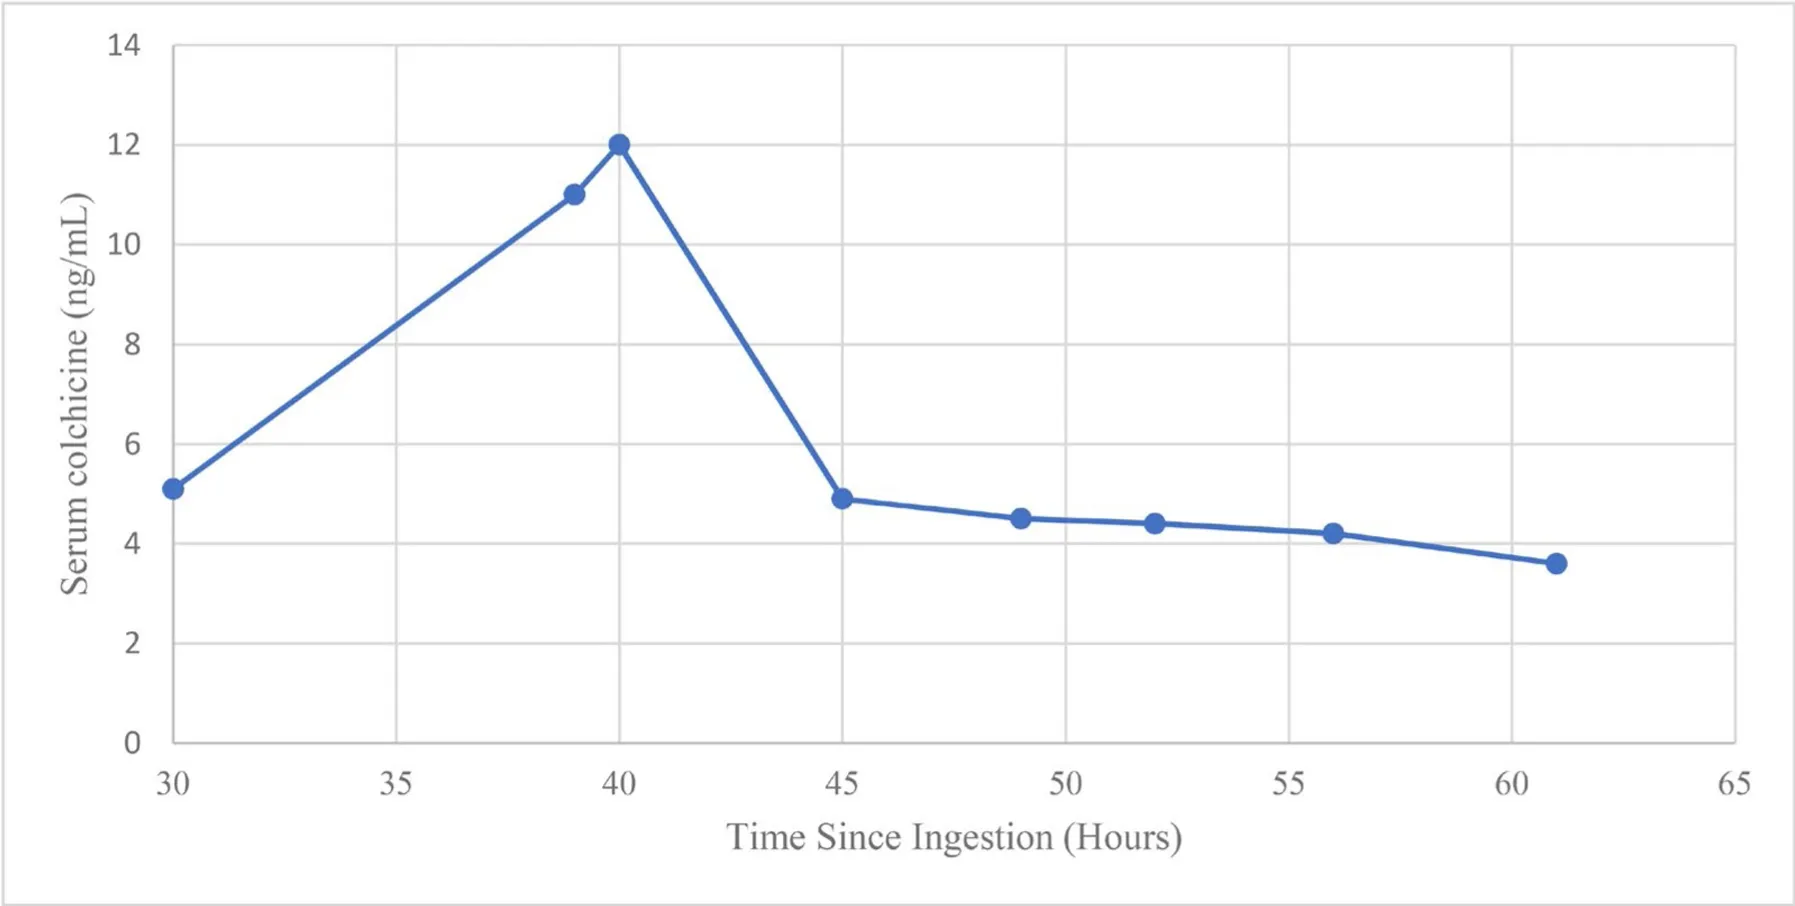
Available colchicine concentrations. The patient presented at approximately 17 h after ingestion and serum colchicine concentrations were first obtained at hour 30. Continuous kidney replacement therapy was performed for 7 days beginning at hour 27. Three cycles of plasmapheresis were performed beginning at hour 51.
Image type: chart (chart)